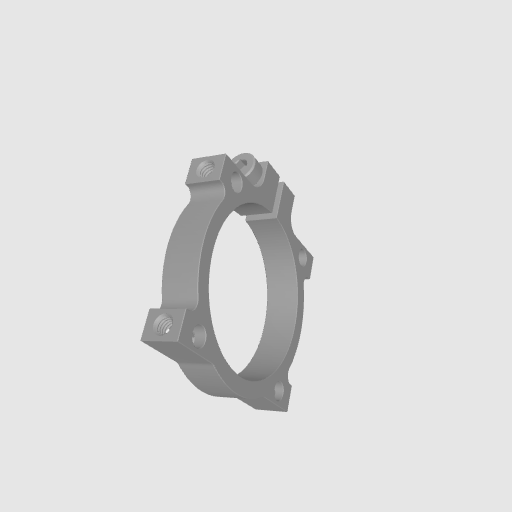
Part: Side2Post2ClampingMount36ID